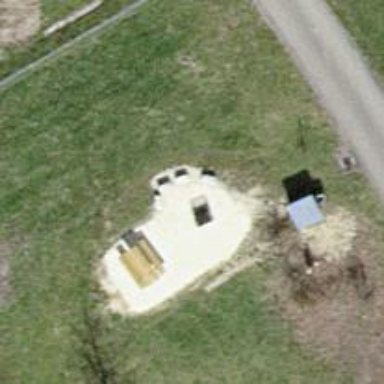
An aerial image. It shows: Picnic site with barbecue facilities available.